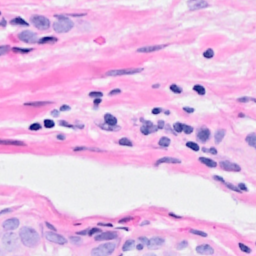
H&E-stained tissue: Breast